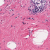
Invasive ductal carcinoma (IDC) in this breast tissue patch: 0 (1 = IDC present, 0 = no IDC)